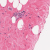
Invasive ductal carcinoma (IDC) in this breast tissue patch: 0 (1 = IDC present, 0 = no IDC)